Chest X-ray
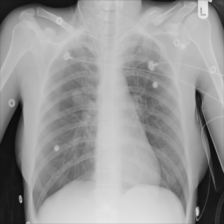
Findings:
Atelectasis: negative
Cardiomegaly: negative
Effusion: negative
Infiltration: negative
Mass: negative
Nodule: negative
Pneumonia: negative
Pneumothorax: negative
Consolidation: negative
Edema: negative
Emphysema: negative
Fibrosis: negative
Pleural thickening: negative
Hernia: negative